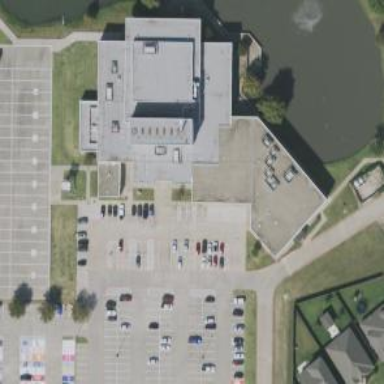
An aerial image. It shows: Parking space.